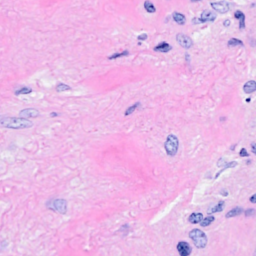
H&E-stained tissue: Breast